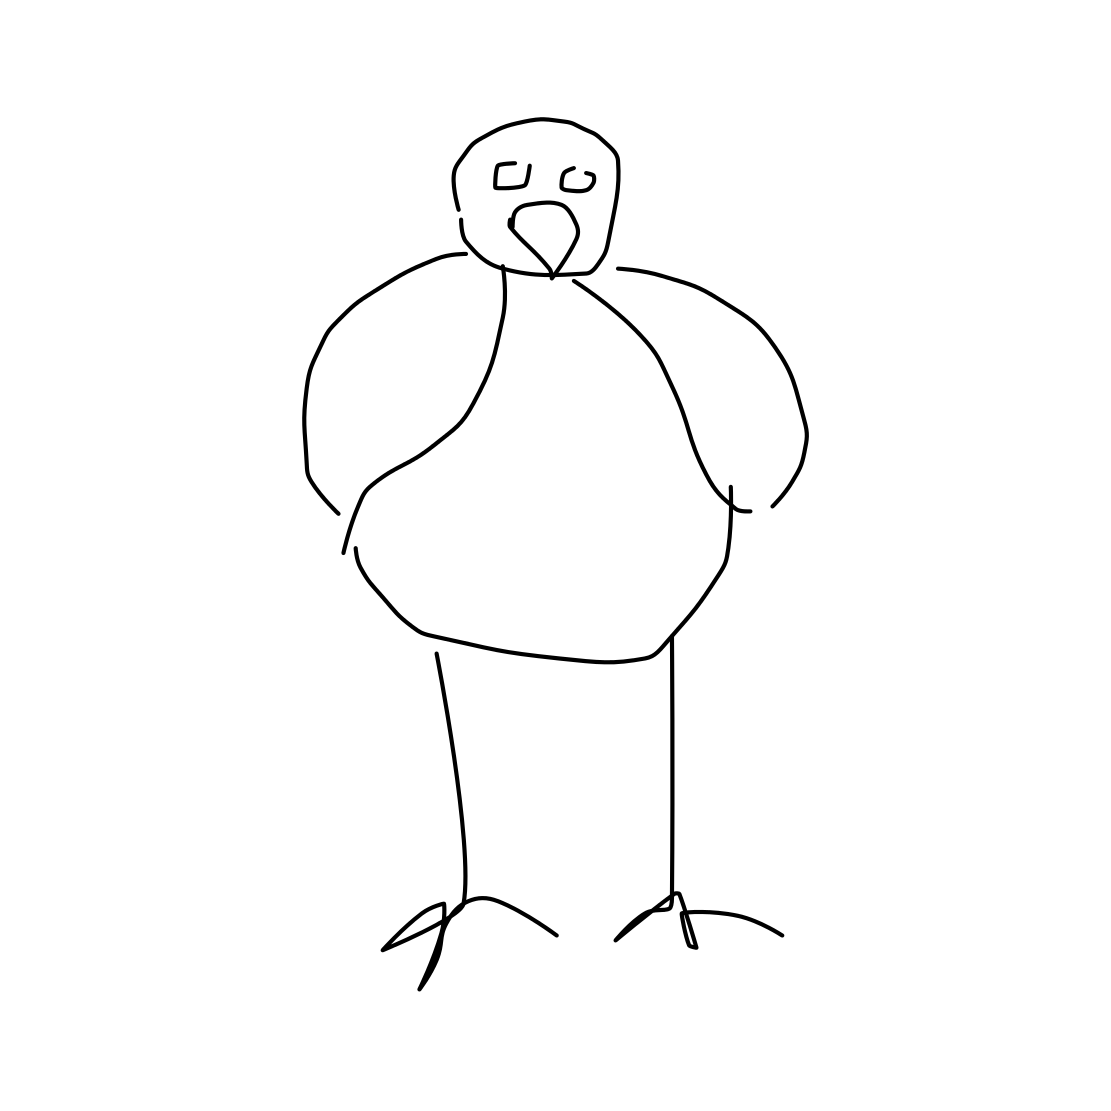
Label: standing bird